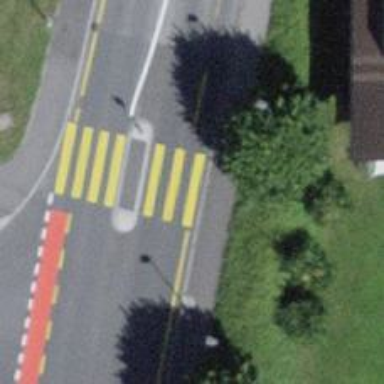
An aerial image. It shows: Uncontrolled zebra crossing with central island.